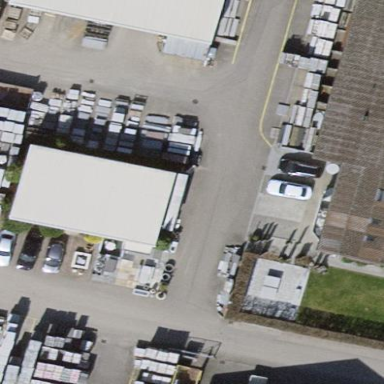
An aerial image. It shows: Commercial building.